Question: I am working on an asp.net mvc web application , and I use EF to map an exsiting DB and create .edmx file.
But I am not sure about something, now inside my Development server I have the following relation, named:-
> FK_SecurityRoleGroups_Groups

But inside my staging server I got this relation named FK_Table_Table instead of FK_SecurityRoleGroups_Groups, but with the same parent and child tables and columns.
So now if I deploy my asp.net mvc web application from my Dev to testing server ,, will this cause any problem ? or the FK identifier does not matter inside the .edmx file and what really matters is the associated Parent and child tables and columns ?
Regards
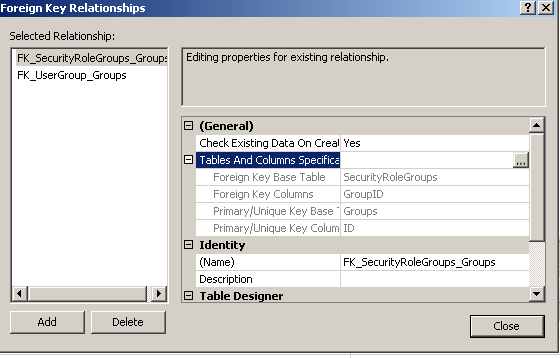
Answer: If you build the edmx from the database the relationships get converted into what are called "Associations". Associations by default are named the same as the relationship.
The name itself isn't of technical importance and the association definition contains all the details of how the model should act and how it relates to the database. You can redefine your association names to a new standard, but it might be confusing if you're looking to match them up with the database. If you open up the edmx in notepad you can see how your associations are defined.
'''
<Association Name="FK_Address_User">
<End Role="User" Type="Self.User" Multiplicity="1" />
<End Role="Address" Type="Self.Address" Multiplicity="*" />
<ReferentialConstraint>
<Principal Role="User">
<PropertyRef Name="UserID" />
</Principal>
<Dependent Role="Address">
<PropertyRef Name="UserID" />
</Dependent>
</ReferentialConstraint>
</Association>
'''